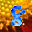
Label: 8